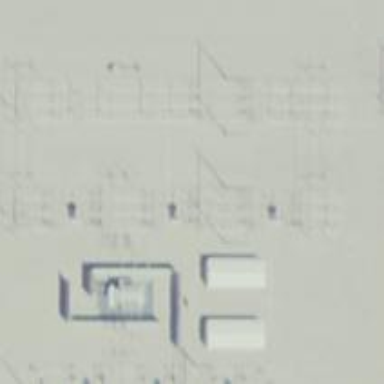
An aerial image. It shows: Switch for power supply.